Question: I was having a problem with the kendo grid double loading so I used the .autobind(false) and put:
in the doc ready function.
Now I get the console error,
My question is how do I manually populate a kendo grid in Javascript?
(I have included a screen capture as well)
here is my code (I also have a _Layout.cshtml which I can post if this is not enough):
'''
@model IEnumerable<OPS.Models.LabourSchedule>
@{
ViewBag.Title = "Ham";
Layout = "~/Views/Shared/_Layout.cshtml";
ViewBag.DatePageType = "LabourEntry";
}
<script>
$(document).ready(function () {
//reads and populates the waste grid
var wgrid = $("#WasteGrid").data("kendoGrid");
wgrid.dataSource.Read();
});
//waste form update parameters
function Update_Data() {
return {
CurDate: kendo.toString($("#datepicker").data("kendoDatePicker").value(), "yyyy-MM-dd")
};
}
//waste form read parameters
function Read_Data() {
return {
LineName: "Ham",
CurDate: kendo.toString($("#datepicker").data("kendoDatePicker").value(), "yyyy-MM-dd"),
ShiftName: @(Session["currentShift"]) + ""
};
}
</script>
@section footer
{
<div data-inline="true">
<div data-inline="true">
@if (ViewBag.curHour > 0)
{
<a data-role="button" href="#" data-url="@Url.Action("Ham", "LabourEntry")" onclick="buttonLoad(this)" data-icon="arrow-l" data-iconpos="notext" data-theme="c" data-inline="true" data-time="@ViewBag.prevHour"></a>
}
@for (var i = ViewBag.curHour - 7; i <= ViewBag.curHour + 7; i++)
{
if (ViewBag.curHour == i)
{
<a data-role="button" href="#" data-theme="b" data-inline="true">@i</a>
}
else if (@i >= 0 && @i <= 23)
{
<a data-role="button" href="#" data-url="@Url.Action("Ham", "LabourEntry")" onclick="buttonLoad(this)" data-theme="c" data-inline="true" data-time="@i">@i</a>
}
}
@if (ViewBag.curHour < 23)
{
<a data-role="button" href="#" data-url="@Url.Action("Ham", "LabourEntry")" onclick="buttonLoad(this)" data-icon="arrow-r" data-iconpos="notext" data-theme="c" data-inline="true" data-time="@ViewBag.nextHour">Arrow right</a>
}
<a href="#popupMenu" data-rel="popup" data-role="button" data-inline="true" data-transition="slideup" data-icon="grid" data-iconpos="notext" data-theme="b">Options</a>
</div>
</div>
<div data-role="popup" id="popupWaste" class="ui-content" data-theme="d" data-overlay-theme="a" data-dismissible="false" style="width: 90%; position: relative; margin: 20px auto;">
<a href="#" data-rel="back" data-role="button" data-theme="a" data-icon="delete" data-iconpos="notext" class="ui-btn-right">Close</a>
<div style="width: 100%;">
<h3>Date: <label id="lblWasteFormDate"></label>
</h3>
@(Html.Kendo().Grid<OPS.Models.LineProductWasteEntry>()
.Name("WasteGrid")
.Columns(columns =>
{
columns.Bound(p => p.Id).Hidden(true);
columns.Bound(p => p.BucketWeight).Hidden(true);
columns.Bound(p => p.LineCategoryId).Hidden(true);
columns.Bound(p => p.LineCategoryProduct).Hidden(true);
columns.Bound(p => p.LineProductId).Hidden(true);
columns.Bound(p => p.ShiftId).Hidden(true);
columns.Bound(p => p.SourceId).Hidden(true);
columns.Bound(p => p.UserId).Hidden(true);
columns.Bound(p => p.CategoryName);
columns.Bound(p => p.ProductName);
columns.Bound(p => p.Value);
columns.Bound(p => p.SourceName);
columns.Bound(p => p.Source);
columns.Bound(p => p.Weight);
columns.Bound(p => p.Weight2);
columns.Bound(p => p.Weight3);
})
.ToolBar(toolbar =>
{
toolbar.Save();
})
.Editable(editable => editable.Mode(GridEditMode.InCell))
.Sortable()
.Scrollable()
.Resizable(resize => resize.Columns(true))
.DataSource(dataSource => dataSource
.Ajax()
.Model(model =>
{
model.Id(p => p.Id);
model.Field(p => p.SourceName).Editable(false);
model.Field(p => p.CategoryName).Editable(false);
model.Field(p => p.ProductName).Editable(false);
model.Field(p => p.Value).Editable(false);
})
.Batch(true)
.ServerOperation(false)
.Events(events => events.Error("error"))
.Read(read => read.Action("Waste_Read", "LabourEntry")
.Data("Read_Data"))
.Update(update => update.Action("Waste_Update", "LabourEntry")
.Data("Update_Data"))
)
.AutoBind(false)
)
</div>
</div>
<div data-role="popup" id="popupMenu" data-theme="a">
<ul data-role="listview" data-inset="true" style="min-width: 270px;" data-theme="a" class="nav-search">
<li data-role="divider" data-theme="d">Choose an action</li>
<li><a data-url="@Url.Action("PullFromPrevHour", "LabourEntry")" data-hour="@ViewBag.curHour" data-line="Ham" data-shift="@Session["currentShift"]" onclick="pullfrompeviousLoad(this)">Pull From Previous Hour</a></li>
<li><a data-url="@Url.Action("ResetToSchedule", "LabourEntry")" data-hour="@ViewBag.curHour" data-line="Ham" data-shift="@Session["currentShift"]" onclick="pullfrompeviousLoad(this)">Reset To Schedule</a></li>
<li><a href="#popupWaste" data-rel="popup" data-position-to="window" data-transition="pop">Add Waste</a></li>
<li><a href="#popupDownTime" data-rel="popup" data-position-to="window" data-transition="pop">Add Downtime</a></li>
<li data-role="divider" data-theme="d">Navigation</li>
<li><a data-url="@Url.Action("MainBreak", "LabourEntry")" onclick="menuLoad(this)">Main Break</a></li>
<li><a data-url="@Url.Action("Loin", "LabourEntry")" onclick="menuLoad(this)">Loin</a></li>
<li><a data-url="@Url.Action("Shoulder", "LabourEntry")" onclick="menuLoad(this)">Shoulder</a></li>
<li><a data-url="@Url.Action("Packaging", "LabourEntry")" onclick="menuLoad(this)">Packaging</a></li>
</ul>
</div>
}
'''
after moving the js to after the grid and having the same error I feel it might be the scripts? Here is my _Layout code...
'''
<!DOCTYPE html>
<html lang="en">
<head>
@{
if (Session["currentDate"] == null)
{
HttpContext.Current.Session["currentDate"] = DateTime.Today.ToString("yyyy-MM-dd");
}
if (Session["currentShift"] == null)
{
HttpContext.Current.Session["currentShift"] = "1";
}
}
<title>@ViewBag.Title</title>
<meta name="viewport" content="initial-scale = 1.0, maximum-scale = 1.0, user-scalable = no, width=device-width" />
<meta name="apple-mobile-web-app-capable" content="yes" />
<link href="~/Resources/Triangle.ico" rel="shortcut icon" type="image/x-icon" />
@Styles.Render("~/Content/mobileCss", "~/Content/css")
@Scripts.Render("~/bundles/modernizr")
@Scripts.Render("~/bundles/jquery", "~/bundles/jquerymobile")
<link href="@Url.Content("~/Content/kendo/2013.1.319/kendo.common.min.css")" rel="stylesheet" type="text/css" />
<link href="@Url.Content("~/Content/kendo/2013.1.319/kendo.dataviz.min.css")" rel="stylesheet" type="text/css" />
<link href="@Url.Content("~/Content/kendo/2013.1.319/kendo.silver.min.css")" rel="stylesheet" type="text/css" />
<link href="@Url.Content("~/Content/kendo/2013.1.319/kendo.dataviz.silver.min.css")" rel="stylesheet" type="text/css" />
@*<script src="@Url.Content("~/Scripts/kendo/2013.1.319/jquery.min.js")"></script>*@
<script src="@Url.Content("~/Scripts/kendo/2013.1.319/kendo.all.min.js")"></script>
<script src="@Url.Content("~/Scripts/kendo/2013.1.319/kendo.aspnetmvc.min.js")"></script>
@*<script src="@Url.Content("~/Scripts/kendo.modernizr.custom.js")"></script>*@
<script src="@Url.Content("~/Scripts/jquery.unobtrusive-ajax.min.js")" type="text/javascript"></script>
@RenderSection("DateSessions1", false)
@RenderSection("DateSessions2", false)
<script type="text/javascript">
//prevents ipad vertical bounce scrolling
document.ontouchmove = function (event) {
event.preventDefault();
}
function UpdateDate() {
UpdateSessionDate();
UpdateSessionShift();
UpdateSessionReportType();
var DatePageType = '@(ViewBag.DatePageType)';
if (DatePageType == "Reporting") {
UpdateCharts();
}
if (DatePageType == "LiveView") {
UpdateViews($('#hoursaver').val());
UpdateLineViews($('#hoursaver').val());
UpdateOverallInfoBox($('#linesaver').val());
UpdateOverviewOfLabourChart()
}
if (DatePageType == "LabourEntry") {
UpdateViews($('#hoursaver').val());
refreshLabourEntry();
}
}
function UpdateShift() {
UpdateSessionDate();
UpdateSessionShift();
var DatePageType = '@(ViewBag.DatePageType)';
if (DatePageType == "Reporting") {
UpdateCharts();
}
if (DatePageType == "LiveView") {
UpdateViews($('#hoursaver').val());
UpdateLineViews($('#hoursaver').val());
UpdateOverallInfoBox($('#linesaver').val());
}
if (DatePageType == "LabourEntry") {
refreshLabourEntry();
}
}
function pullfrompeviousLoad(objThis) {
var url = $(objThis).data('url') + '?hour=' + $(objThis).data('hour') + '&Shift=' + $(objThis).data('shift') + '&LineName=' + $(objThis).data('line');
window.location.href = url;
}
function menuLoad(objThis) {
var url = $(objThis).data('url');
// do something with the url client side variable, for example redirect
window.location.href = url;
}
function buttonLoad(objThis) {
var url = $(objThis).data('url') + '?hour=' + $(objThis).data('time');
// do something with the url client side variable, for example redirect
window.location.href = url;
}
function saveLoad(objThis) {
$('#labourform').submit();
//document.forms["labourform"].submit();
//document.labourform.submit();
var url = $(objThis).data('url') + '?hour=' + $(objThis).data('time');
// do something with the url client side variable, for example redirect
window.location.href = url;
return false;
}
// update date session data
function UpdateSessionDate() {
$.post('/SetSession/SetVariable',
{
key: "currentDate",
value: kendo.toString($("#datepicker").data("kendoDatePicker").value(), "yyyy-MM-dd")
});
};
// update shift session data
function UpdateSessionShift() {
$.post('/SetSession/SetVariable',
{
key: 'currentShift',
value: $('#shift').val()
});
};
// update report type session data
function UpdateSessionReportType() {
$.post('/SetSession/SetVariable',
{
key: "ReportType",
value: $('#ReportType').val()
});
};
function UpdateButtons(h) {
var arrayToModify = [];
var i = 0, j, k, buttonsToCreate, buttonContainer, newButton;
var buttonsToCreate = [];
var now = parseInt(h);
//sets the number of buttons to create and their values
for (var j = (now - 7) ; j <= (now + 7) ; j++) {
if (j >= 0 && j <= 23) {
buttonsToCreate[i] = j;
i++;
}
}
buttonContainer = document.getElementById('ddShift');
for (k = 0; k < buttonsToCreate.length; k++) {
if (buttonsToCreate[k] == parseInt(h) + 1) {
newButton.style.cssText = 'background-color: red;';
}
newButton = document.createElement('input');
newButton.type = 'button';
newButton.value = buttonsToCreate[k];
newButton.id = buttonsToCreate[k];
newButton.onclick = function () {
arrayToModify[arrayToModify.length] = this.id;
$('#hoursaver').val(this.id);
UpdateViews(this.id);
UpdateLineViews(this.id);
};
buttonContainer.appendChild(newButton);
}
};
//Populate the shift select element dynamically
function addCombo() {
var combo = document.getElementById('shift');
var option1 = document.createElement('option');
var option2 = document.createElement('option');
var option3 = document.createElement('option');
option1.text = 'Shift 1';
option1.value = '1';
combo.add(option1);
option2.text = 'Shift 2';
option2.value = '2';
combo.add(option2);
var DatePageType = '@ViewBag.DatePageType';
if (DatePageType != 'LabourEntry') {
option3.text = 'All Shifts';
option3.value = 'All';
combo.add(option3);
}
}
kendo.culture("en-US");
</script>
</head>
<body>
<div data-role="page" data-theme="b" id="index">
<div data-role="header" data-position="fixed">
<h1>@ViewBag.Title</h1>
<a href="#nav-panel" data-icon="bars" data-iconpos="notext" class="ui-btn-left">Menu</a>
@if (Request.IsAuthenticated)
{
@Html.ActionLink("My Account", "Index", "Account", routeValues: null, htmlAttributes: new { data_icon = "gear" })
}
else
{
@Html.ActionLink("Log in", "Login", "Account", routeValues: null, htmlAttributes: new { data_icon = "gear" })
}
<div class="datepickerbtn" style="width: 212.5px;">
@(Html.Kendo().DatePicker()
.Name("datepicker")
.Events(e =>
{
e.Change("UpdateDate");
})
.Format("yyyy-MM-dd")
.Value((String)Session["currentDate"])
)
</div>
<div class="shiftpickerbtn" id="btnshift">
<select name="shift" id="shift" onchange="UpdateShift()"></select>
</div>
</div>
<div data-role="content">
@RenderBody()
</div>
<div data-role="footer" style="text-align: center" data-position="fixed">
@RenderSection("footer", false)
</div>
<div data-role="panel" data-position-fixed="true" data-theme="b" data-content-theme="d" id="nav-panel">
<ul data-role="listview" data-theme="a" class="nav-search">
<li data-icon="delete"><a href="#" data-rel="close">Close menu</a></li>
<li><a data-url="@Url.Action("Index", "Home")" onclick="menuLoad(this)">Home</a></li>
<li><a data-url="@Url.Action("Index", "LabourEntry")" onclick="menuLoad(this)">Labour Entry</a></li>
</ul>
</div>
</div>
@RenderSection("scripts", required: false)
</body>
</html>
'''
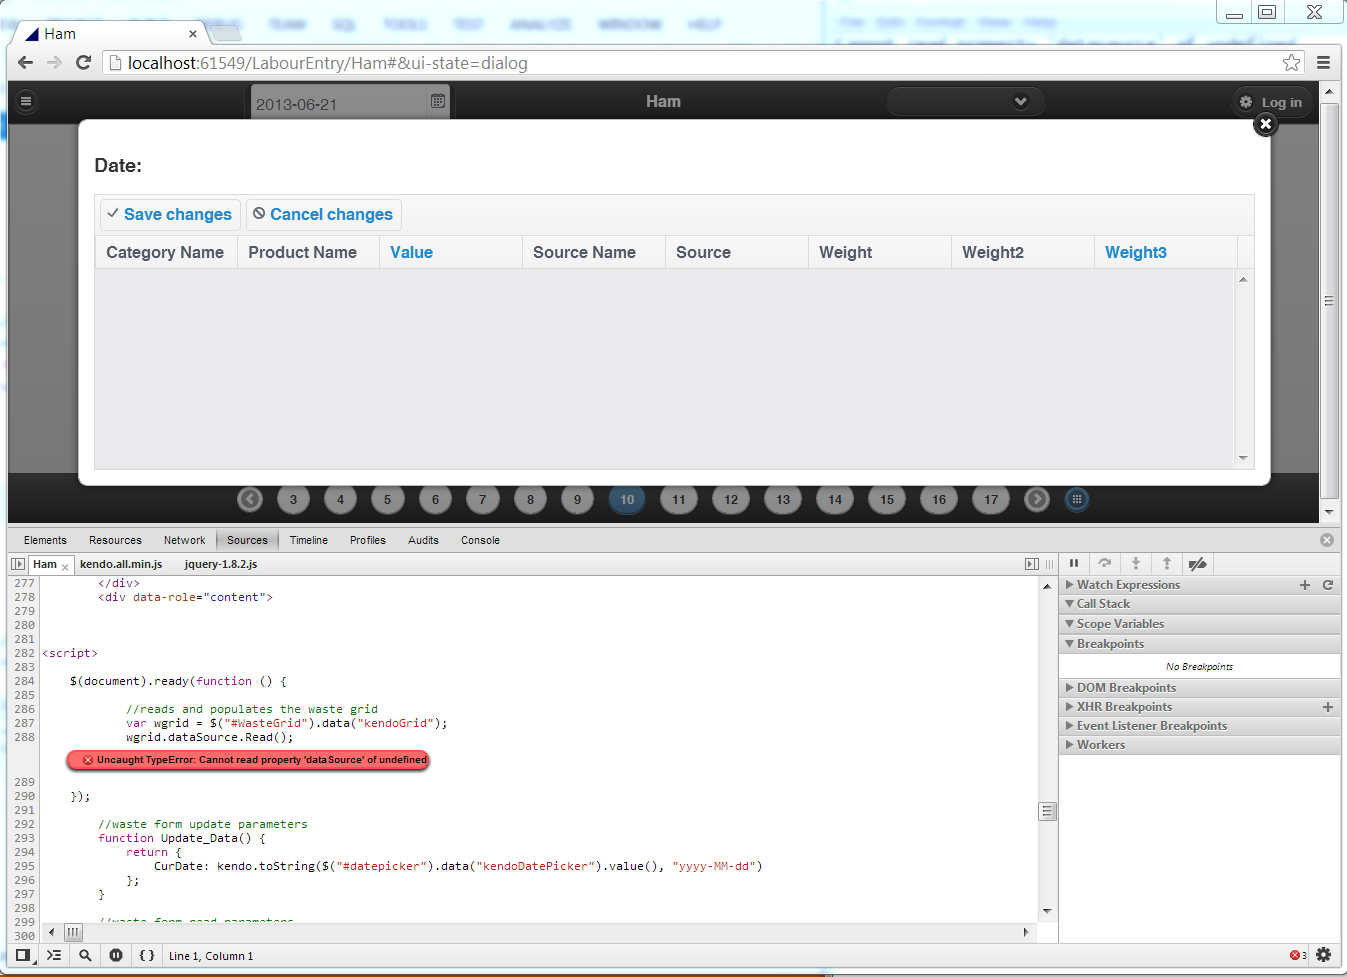
Answer: Put the document ready handler below the initialization of the Grid. The Grid also uses document ready function which is executed after your script - this is why the exception is thrown - the Grid is still not initialized.